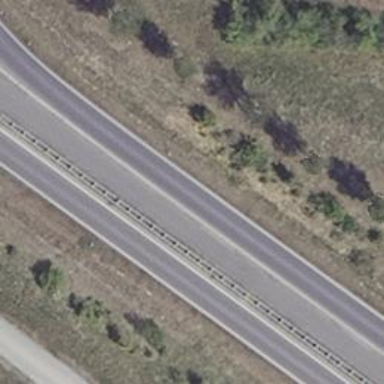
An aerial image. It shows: Trunk highway.